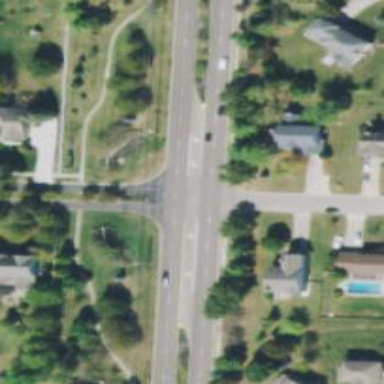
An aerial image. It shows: Residential road.